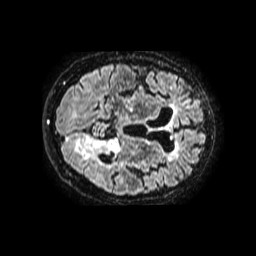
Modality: FLAIR
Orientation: axial
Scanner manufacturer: philips
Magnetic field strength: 1.5 T
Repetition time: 8 s
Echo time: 0.3032 s